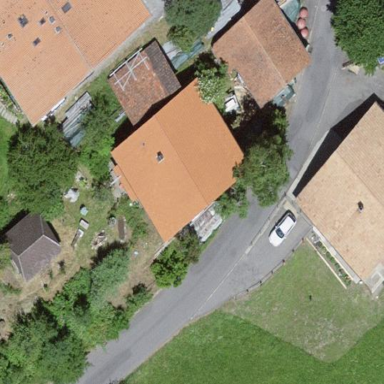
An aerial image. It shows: Residential building.